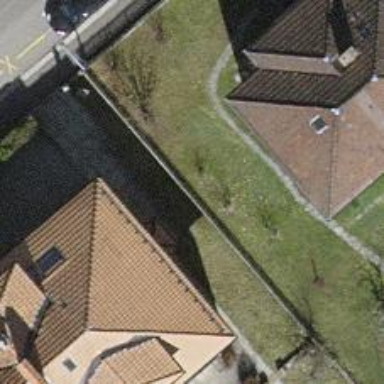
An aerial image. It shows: Fence is in the image.